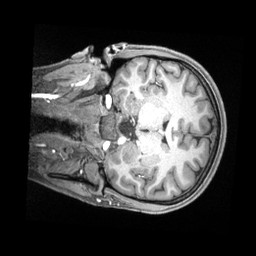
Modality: T1w
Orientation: coronal
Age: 19
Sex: female
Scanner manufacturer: siemens
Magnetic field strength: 3 T
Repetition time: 2.4 s
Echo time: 0.00226 s